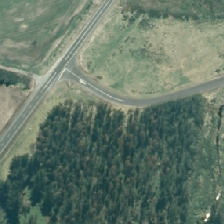
Land cover: herbaceous_freshwater_vege